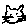
Label: cat